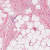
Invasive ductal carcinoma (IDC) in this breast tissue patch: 0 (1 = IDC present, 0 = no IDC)